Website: macys
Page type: delivery-shipping
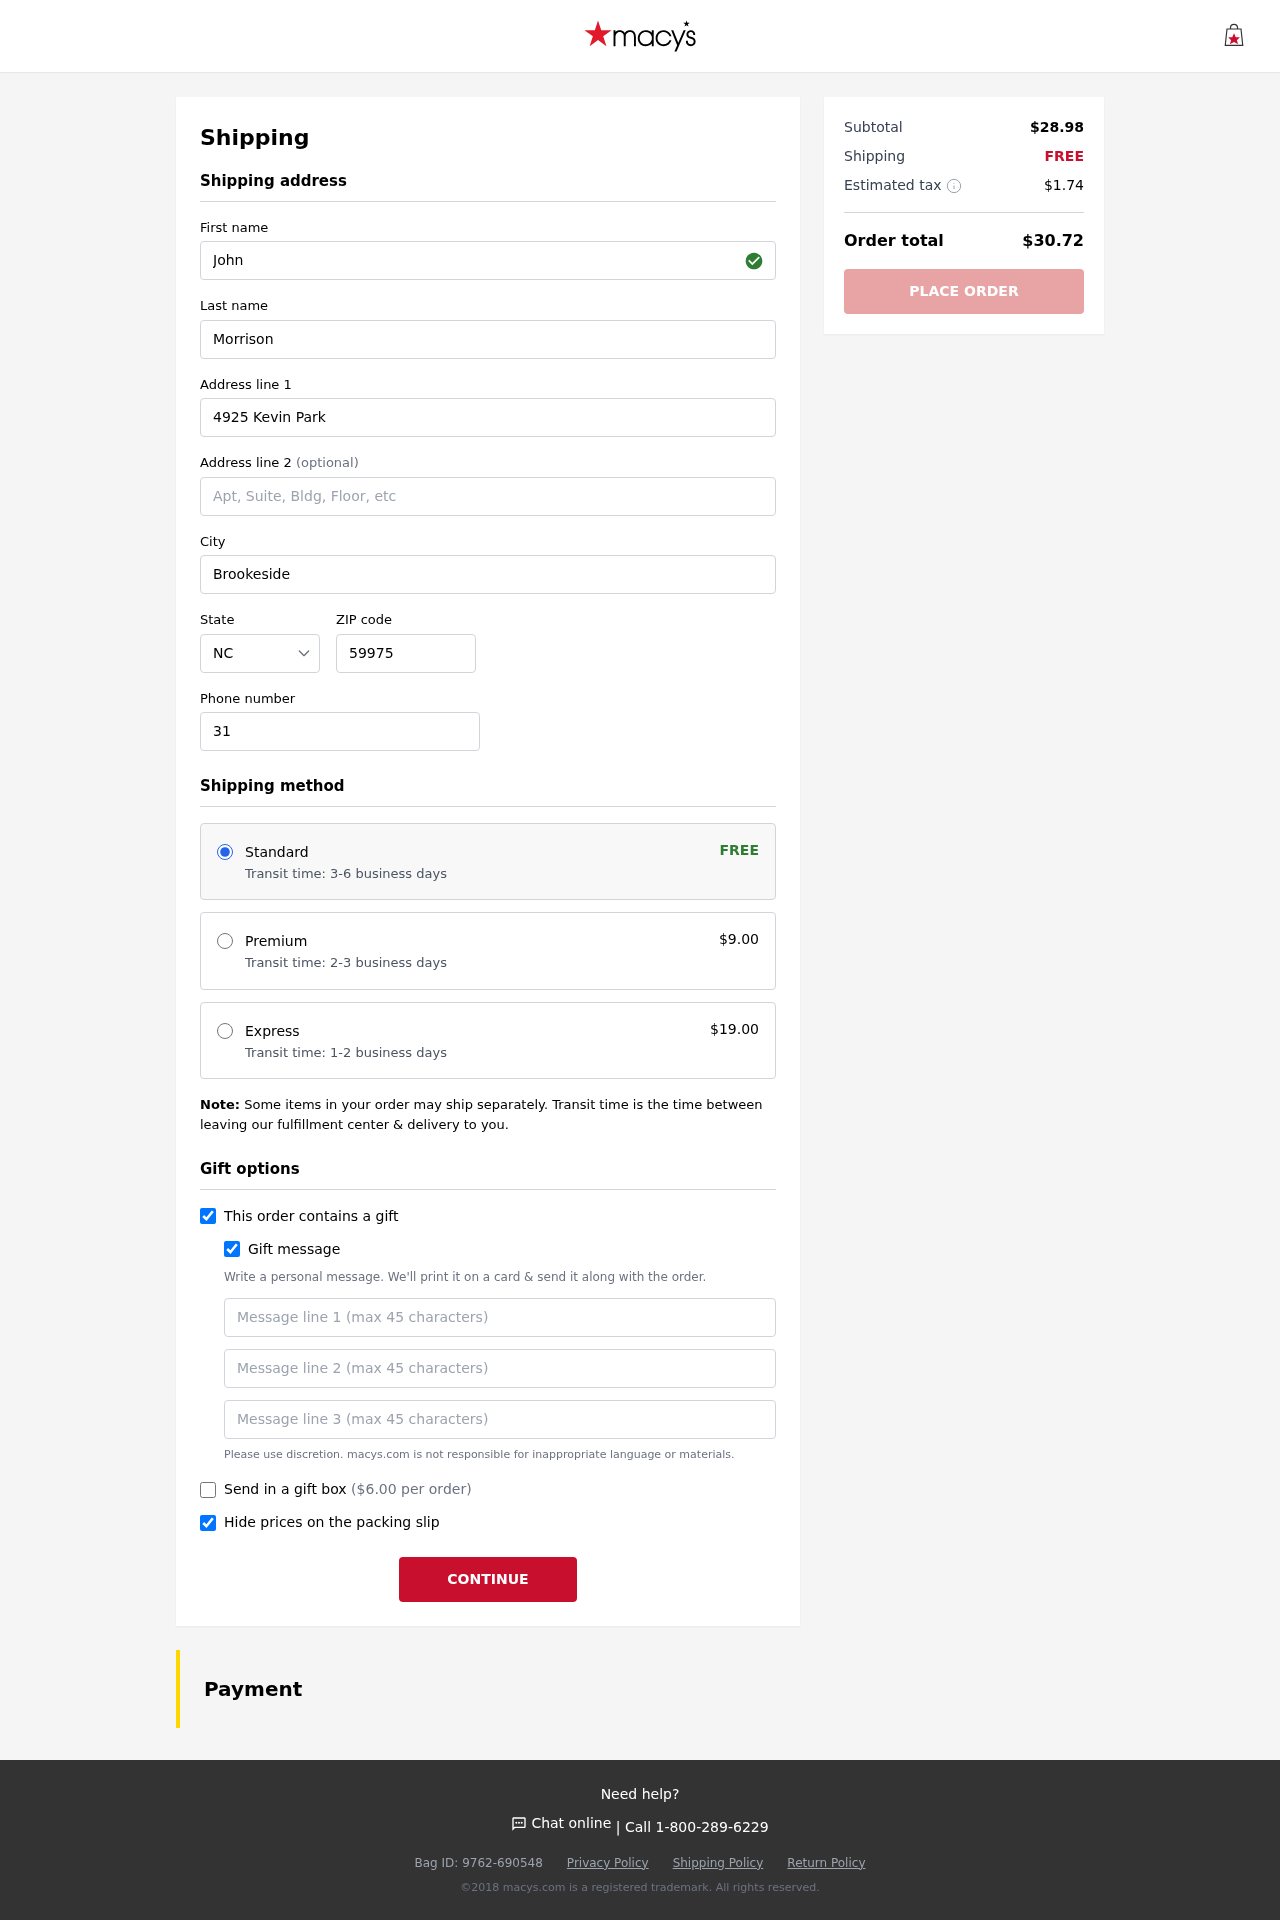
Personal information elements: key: PII_STATE_ABBR
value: NC
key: PII_FIRSTNAME
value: John
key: PII_LASTNAME
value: Morrison
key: PII_STREET
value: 4925 Kevin Park
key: PII_CITY
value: Brookeside
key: PII_POSTCODE
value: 59975
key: PII_PHONE
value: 3137570497
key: PII_GIFT_MESSAGE
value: Hey Amy, I thought you could use a little extra warmth and cheer this season! I found this lovely candle that reminds me of cozy nights and holiday magic. Enjoy every flicker!  John
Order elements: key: ORDER_SHIPPING_STANDARD
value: Transit time: 3-6 business days
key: ORDER_SHIPPING_COST
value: FREE
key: ORDER_SHIPPING_PREMIUM
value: Transit time: 2-3 business days
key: ORDER_SHIPPING_PREMIUM_PRICE
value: $9.00
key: ORDER_SHIPPING_EXPRESS
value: Transit time: 1-2 business days
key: ORDER_SHIPPING_EXPRESS_PRICE
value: $19.00
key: ORDER_GIFT_BOX_PRICE
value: ($6.00 per order)
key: ORDER_SUBTOTAL
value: $28.98
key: ORDER_SHIPPING_COST2
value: FREE
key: ORDER_TAX
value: $1.74
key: ORDER_TOTAL
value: $30.72